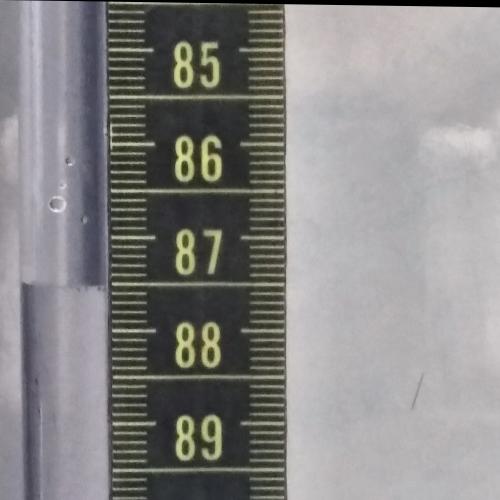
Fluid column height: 87.5 cm